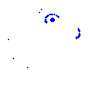
Particle: proton